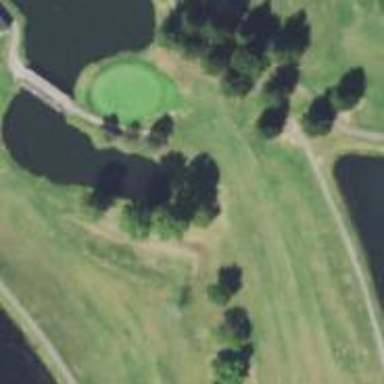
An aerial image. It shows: View of golf hole.